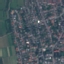
Land use / land cover: Residential